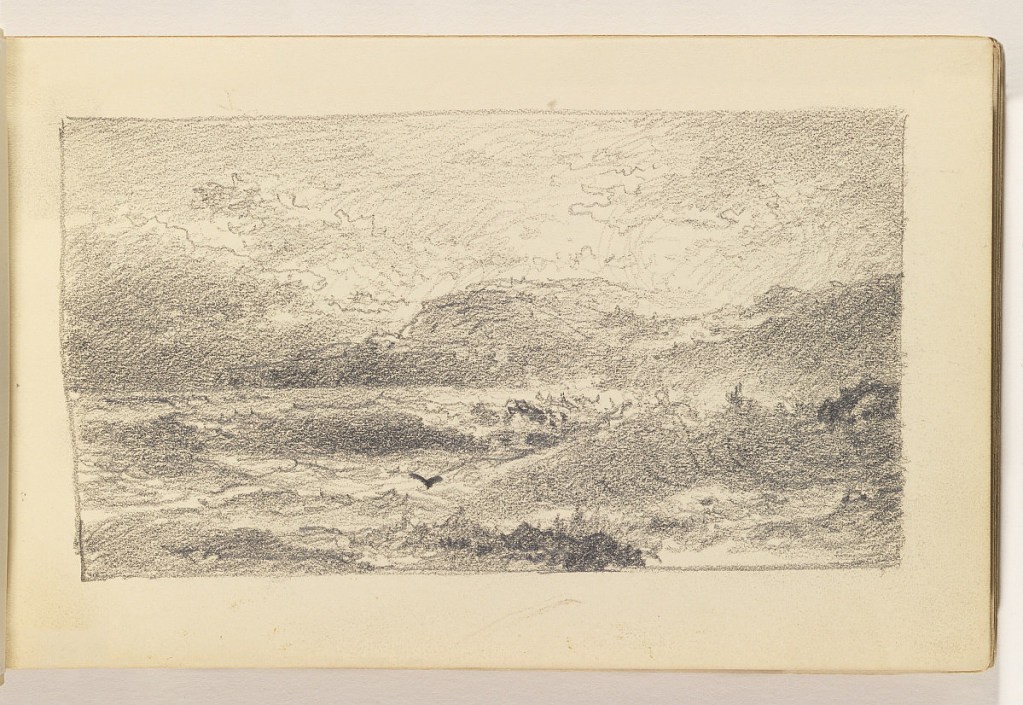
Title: Rough Ocean with Rocks and Distant Cliffs
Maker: William Trost Richards, American, 1833–1905
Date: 1885–90
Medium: Graphite on cream wove paper, bound
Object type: Sketchbook folio
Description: Ocean in foreground crashing on rocks at right in middleground. At right in distance, a line of cliffs.